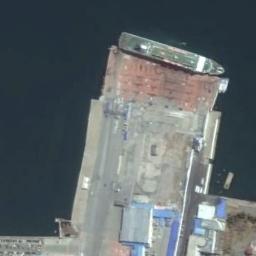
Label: ship